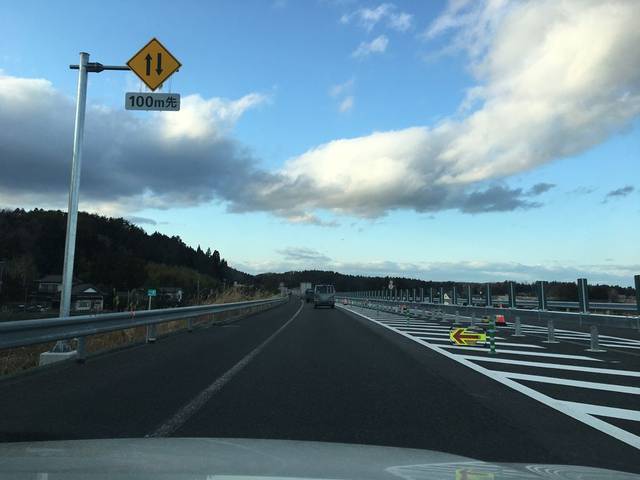
Region: Japan
Coordinates: 37.725, 140.917